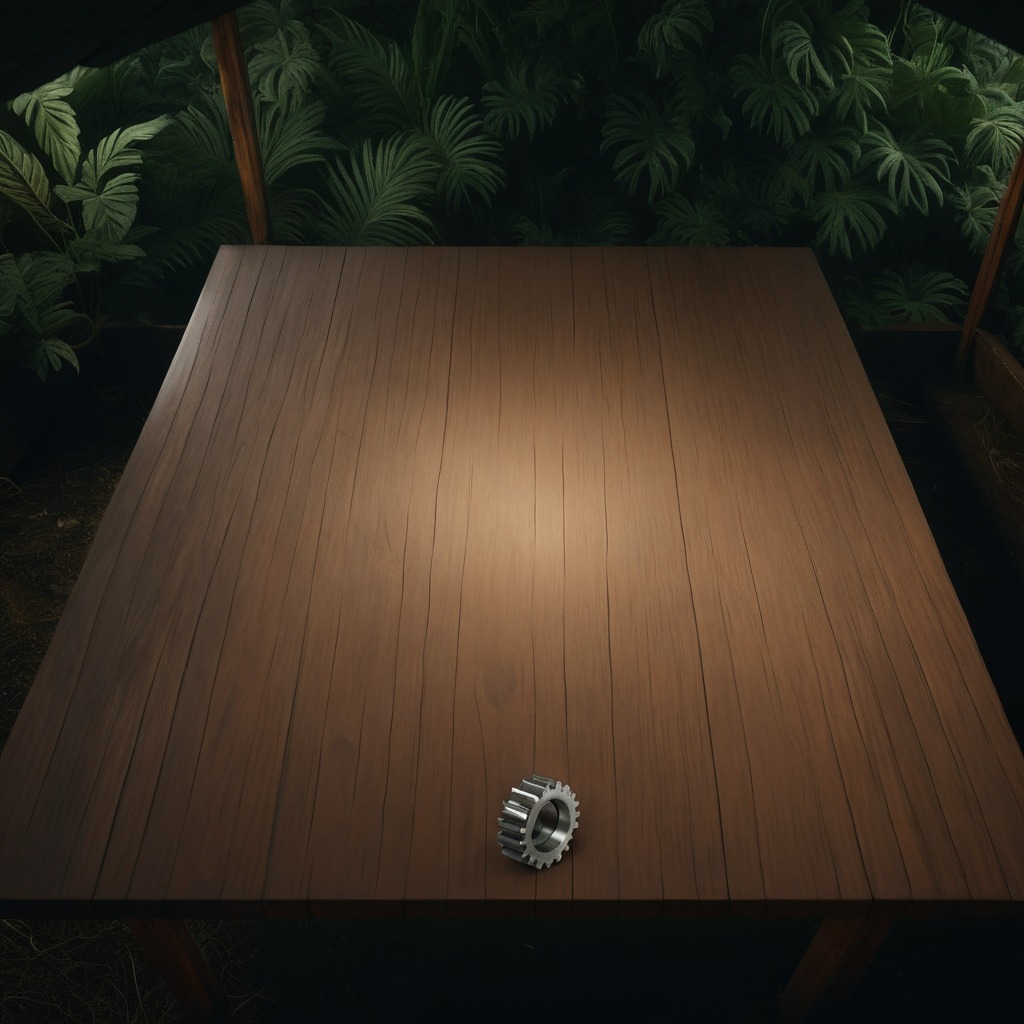
A steel gear with teeth is lying on a wooden table inside a jungle field workshop tent at night.